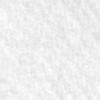
Label: no_change